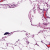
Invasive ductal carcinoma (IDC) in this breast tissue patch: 0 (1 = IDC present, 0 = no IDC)